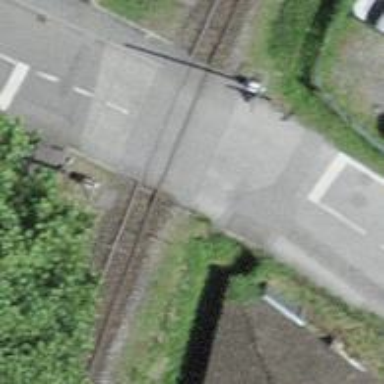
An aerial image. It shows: Railway level crossing.